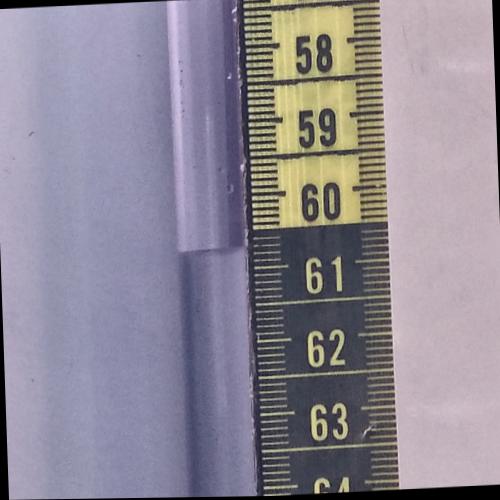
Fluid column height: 60.7 cm